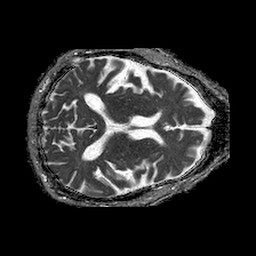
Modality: ADC
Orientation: axial
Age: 80
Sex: male
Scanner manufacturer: philips
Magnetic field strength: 1.5 T
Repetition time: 4.6 s
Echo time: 0.08631 s